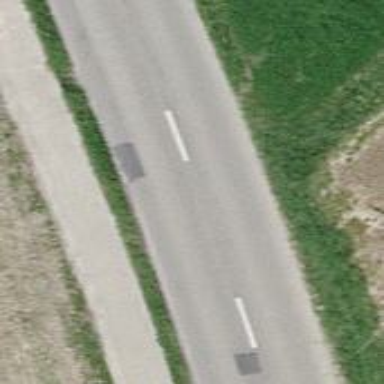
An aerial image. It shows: Tertiary road with asphalt surface.